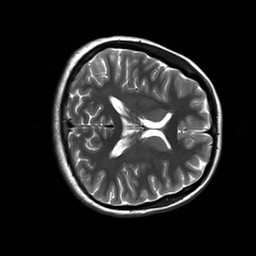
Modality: T2w
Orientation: axial
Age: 22
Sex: female
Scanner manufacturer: siemens
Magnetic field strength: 3 T
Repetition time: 8.53 s
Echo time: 0.091 s